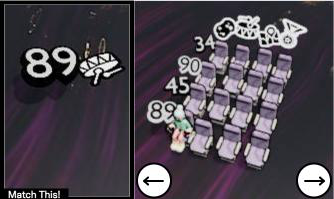
Task: seats
Answer: no